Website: lowes
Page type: cart
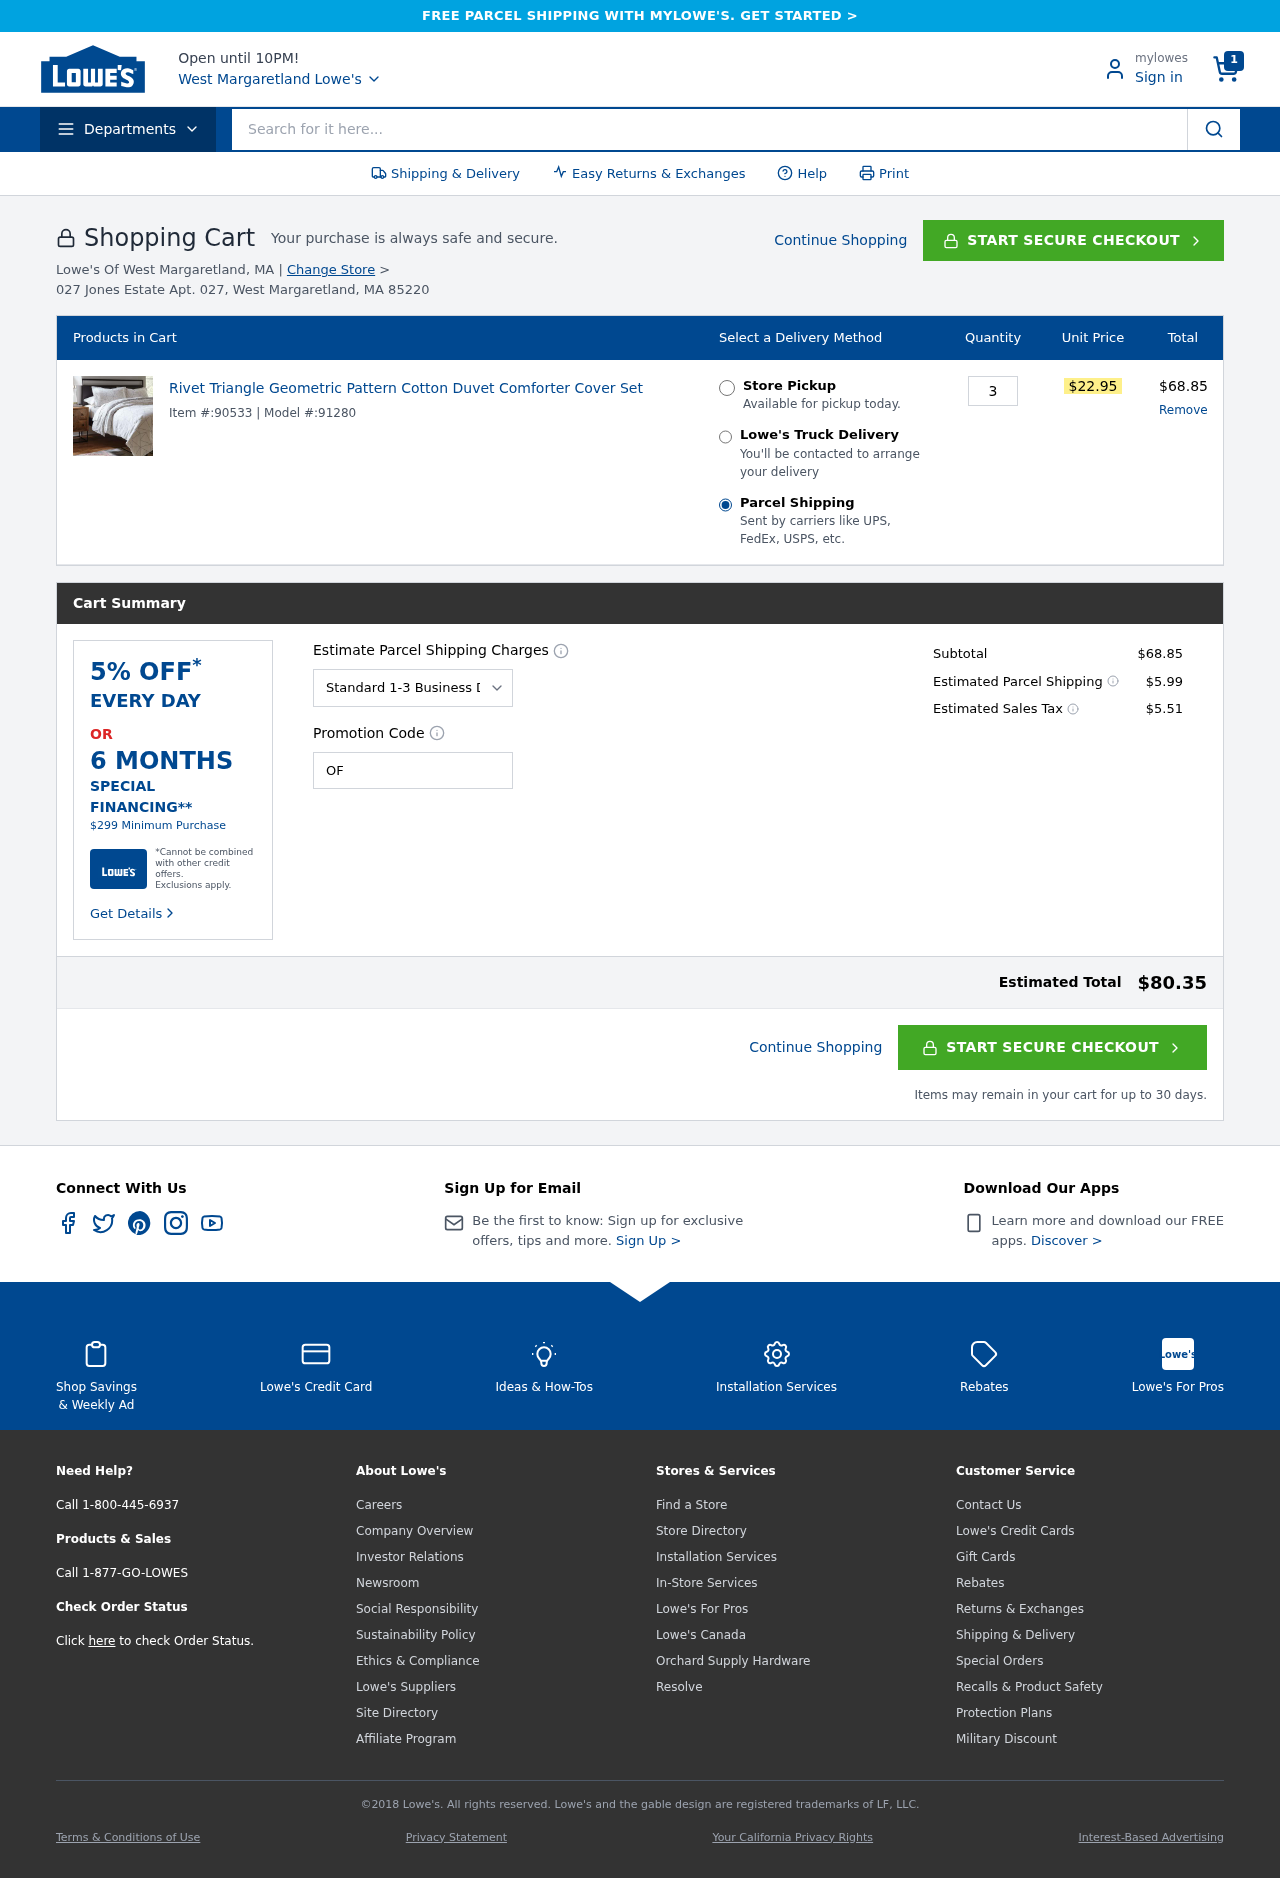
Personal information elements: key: PII_CITY
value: Margaretland
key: PII_CITY
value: West Margaretland
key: PII_POSTCODE
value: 85220
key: PII_PROMO_CODE
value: OFF06
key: PII_STREET
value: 027 Jones Estate Apt. 027
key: PII_STATE_ABBR
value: MA
Product elements: key: PRODUCT1_NAME
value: Rivet Triangle Geometric Pattern Cotton Duvet Comforter Cover Set
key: PRODUCT1_PRICE
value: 22.95
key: PRODUCT1_QUANTITY
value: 3
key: PRODUCT1_MODEL
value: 91280
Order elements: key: ORDER_NUM_ITEMS
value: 1
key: ORDER_ITEM_ID
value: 90533
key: ORDER_LINE_TOTAL
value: $68.85
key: ORDER_SUBTOTAL
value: $68.85
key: ORDER_SHIPPING_COST
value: $5.99
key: ORDER_TAX
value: $5.51
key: ORDER_TOTAL
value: $80.35
Search elements: key: HEADER_SEARCH
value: Search for it here...